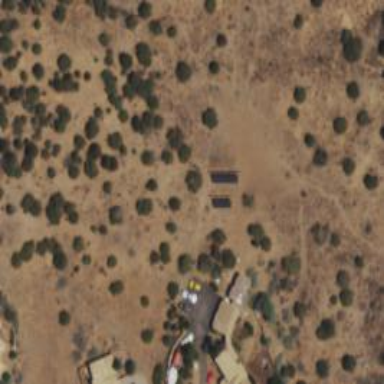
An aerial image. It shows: Generator is pictured.